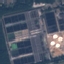
Label: Industrial